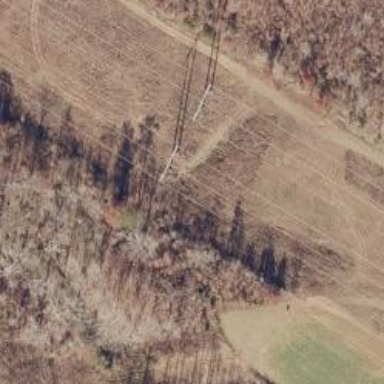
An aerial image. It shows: H-frame designed tower for power lines.